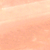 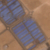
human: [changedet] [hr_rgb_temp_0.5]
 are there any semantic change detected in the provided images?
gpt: New industrial area and some streets are present in the desert.